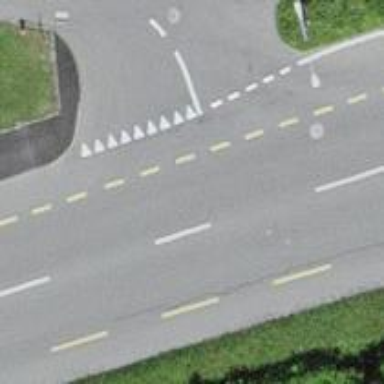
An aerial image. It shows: Primary highway with cycle lane on both sides.